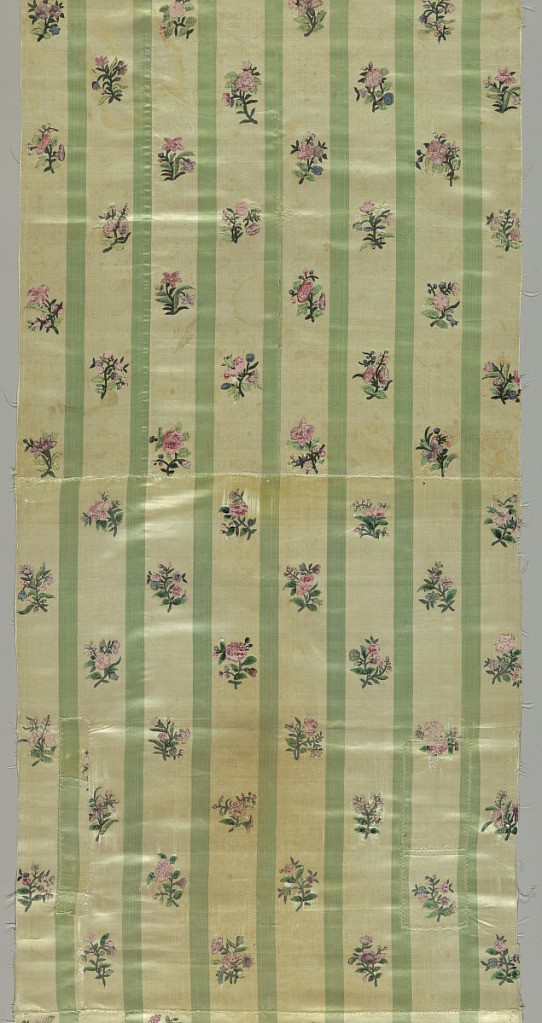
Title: Fragment
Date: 18th century
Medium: silk; tempera Technique: painted on plain satin weave
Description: Satin ground has alternating broad white and narrow green vertical stripes. Over white stripes are powdered small floral sprays painted in tempera.